Question: I have an issue in Chrome where there are "two" borders when I use rounded corners on a select menubox (see below, the top is an input box and the bottom is the select box)

'''
input, select {
border:2px solid #ced6e9;
-moz-border-radius:8px;
border-radius: 8px;
}
'''
I've tried two other approaches, but they don't work:
1. Rounded corners in Chrome not working doesn't work and
2. setting -webkit-appearance: none; but this removes the little button indicating it's a select box
I'm using Windows 7 (service pack 1) with Chrome v18
See this jsFiddle <URL>
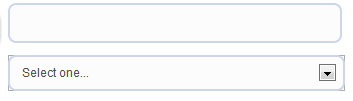
Answer: Had this problem before and all I did was remove the border on the select and wrap it in a div with the same style (rounded borders). I'm sure there's a more elegant solution but it was better than searching for hours/days for a solution.
Check out this <URL>.